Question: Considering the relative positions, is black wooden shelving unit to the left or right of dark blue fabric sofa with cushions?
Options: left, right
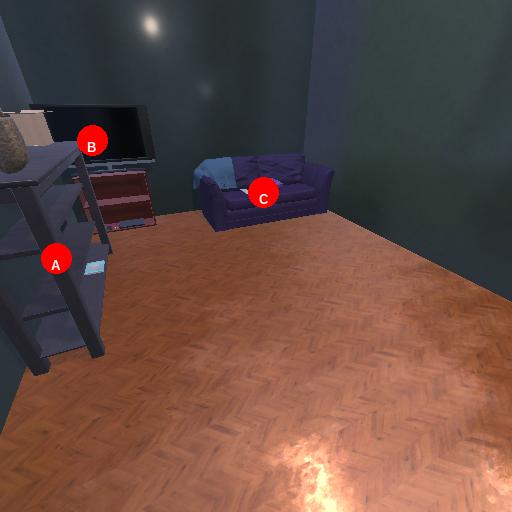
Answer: left